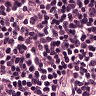
Metastatic tissue present: no